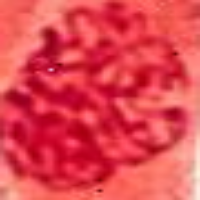
Label: prophase